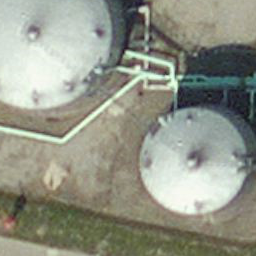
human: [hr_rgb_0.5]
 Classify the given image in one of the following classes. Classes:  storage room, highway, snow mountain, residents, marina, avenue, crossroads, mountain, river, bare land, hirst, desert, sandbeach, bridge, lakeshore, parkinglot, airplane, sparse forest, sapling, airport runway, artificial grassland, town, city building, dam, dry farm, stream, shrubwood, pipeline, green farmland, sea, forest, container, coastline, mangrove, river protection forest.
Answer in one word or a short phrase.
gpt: storage room